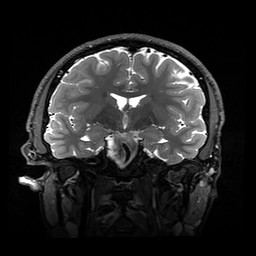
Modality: T2w
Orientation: sagittal